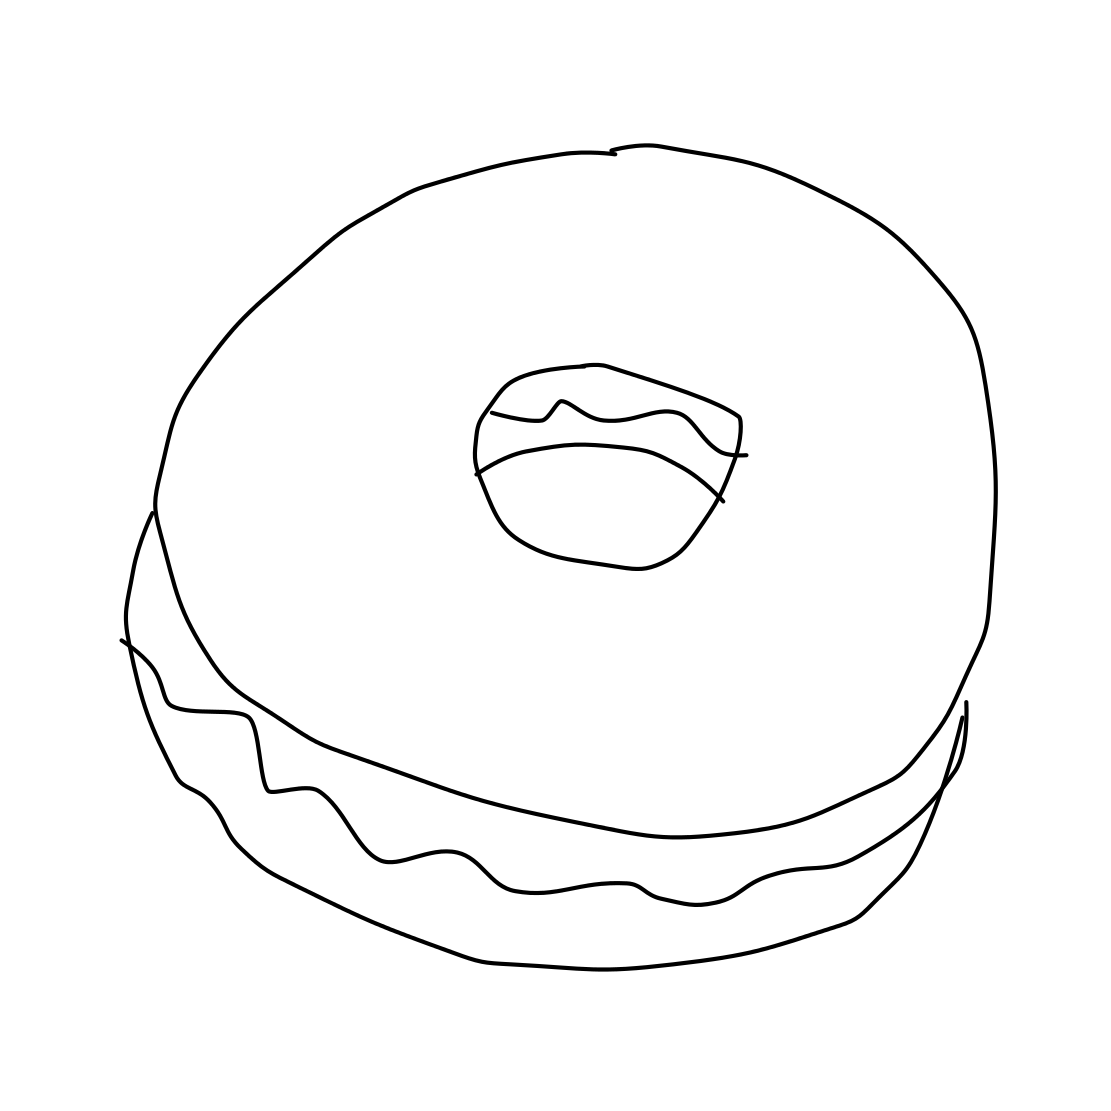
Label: donut